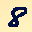
Label: 8